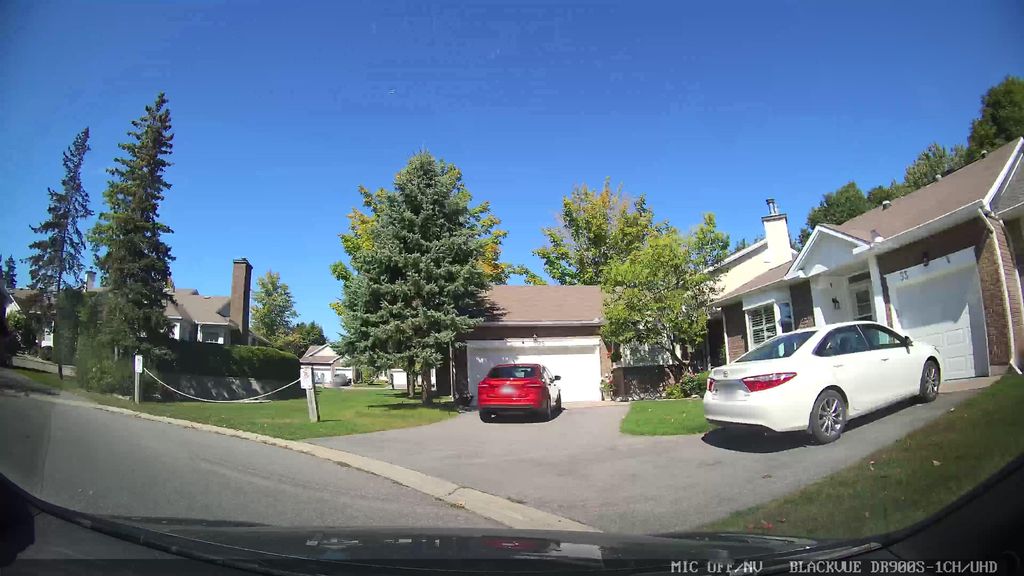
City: ottawa-gatineau